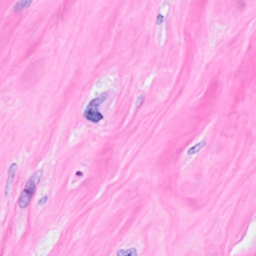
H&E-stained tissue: Breast